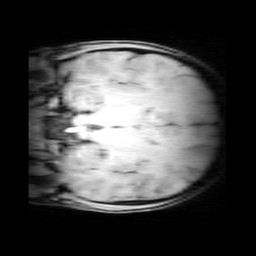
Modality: MP2RAGE
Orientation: coronal
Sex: female
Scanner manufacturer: siemens
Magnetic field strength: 3 T
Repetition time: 5 s
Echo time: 0.00355 s